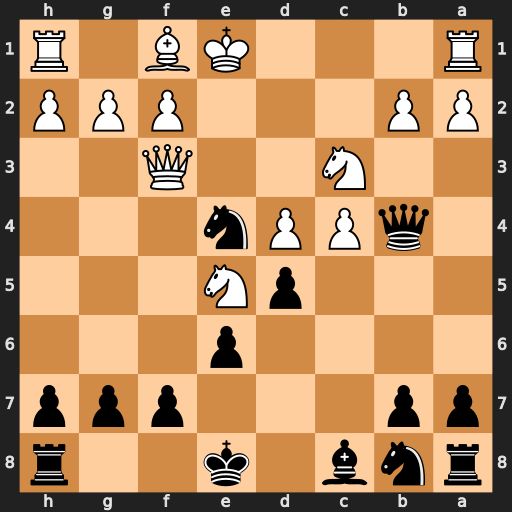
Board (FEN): rnb1k2r/pp3ppp/4p3/3pN3/1qPPn3/2N2Q2/PP3PPP/R3KB1R
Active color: b
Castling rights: KQkq
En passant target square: -
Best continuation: Qxb2 Qxf7+ Kd8 Nxe4 Qxa1+